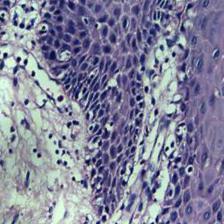
Diagnosis: Normal